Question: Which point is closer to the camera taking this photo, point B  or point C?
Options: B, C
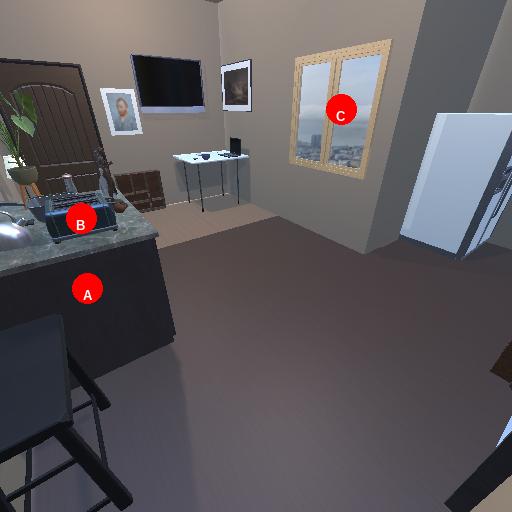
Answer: B